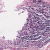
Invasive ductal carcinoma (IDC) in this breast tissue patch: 0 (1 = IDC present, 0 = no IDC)